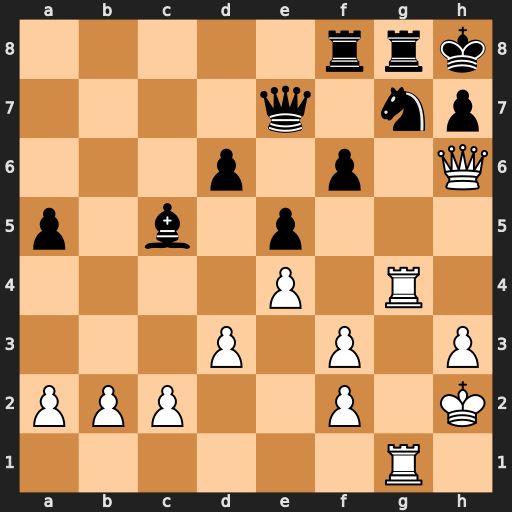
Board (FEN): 5rrk/4q1np/3p1p1Q/p1b1p3/4P1R1/3P1P1P/PPP2P1K/6R1
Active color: w
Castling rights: -
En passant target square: -
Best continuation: Qxh7+ Kxh7 Rh4+ Nh5 Rxh5#